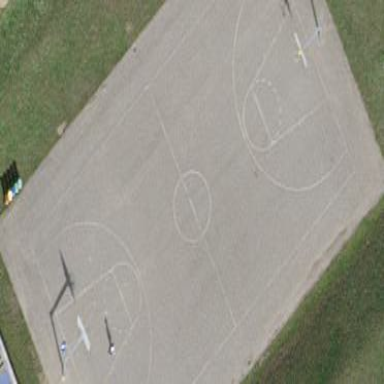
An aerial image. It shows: Basketball court in the leisure land pitch.